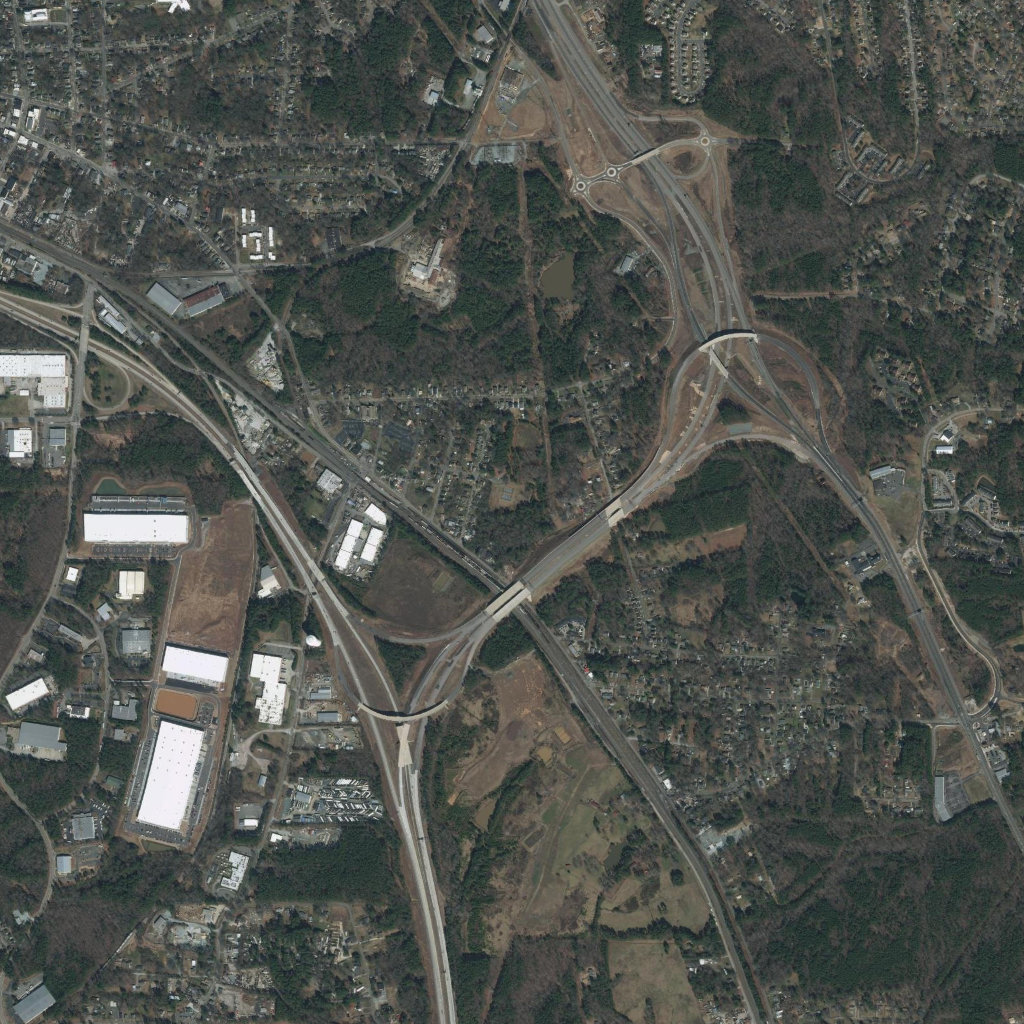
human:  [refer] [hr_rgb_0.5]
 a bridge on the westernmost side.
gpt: <box>[[7, 31, 8, 34, 0]]</box>